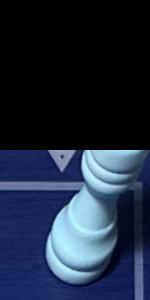
Label: Rook_White